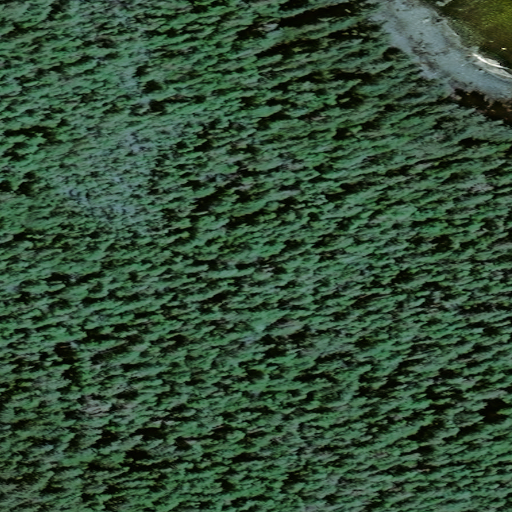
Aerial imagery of island in Alaska named Gambier Island containing only unknown